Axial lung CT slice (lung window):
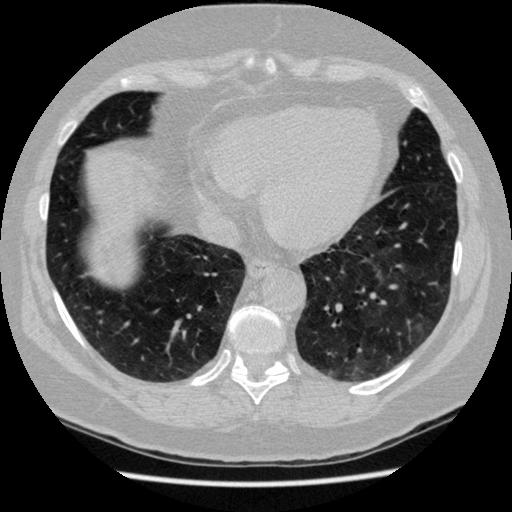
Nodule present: no